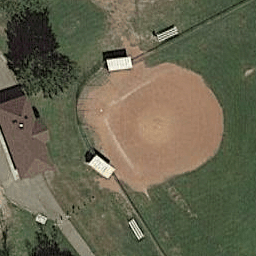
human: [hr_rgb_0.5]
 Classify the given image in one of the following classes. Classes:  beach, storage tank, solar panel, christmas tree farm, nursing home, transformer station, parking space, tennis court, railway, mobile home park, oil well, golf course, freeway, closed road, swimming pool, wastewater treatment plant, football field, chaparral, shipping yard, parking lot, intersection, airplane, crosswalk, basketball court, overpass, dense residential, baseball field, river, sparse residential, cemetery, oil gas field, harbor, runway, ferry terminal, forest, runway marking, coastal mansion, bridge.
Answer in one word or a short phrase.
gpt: baseball field